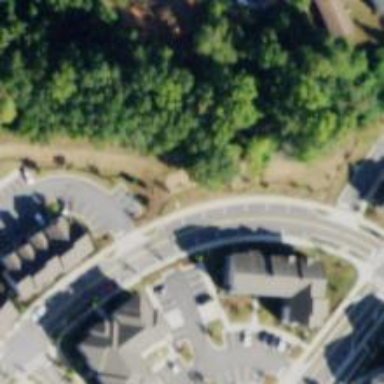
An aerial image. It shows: Residential road with separate sidewalk.